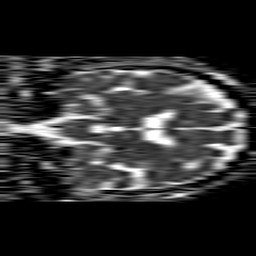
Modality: ADC
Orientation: coronal
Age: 61
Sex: male
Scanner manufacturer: philips
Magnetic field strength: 1.5 T
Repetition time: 4.6 s
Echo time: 0.08709 s